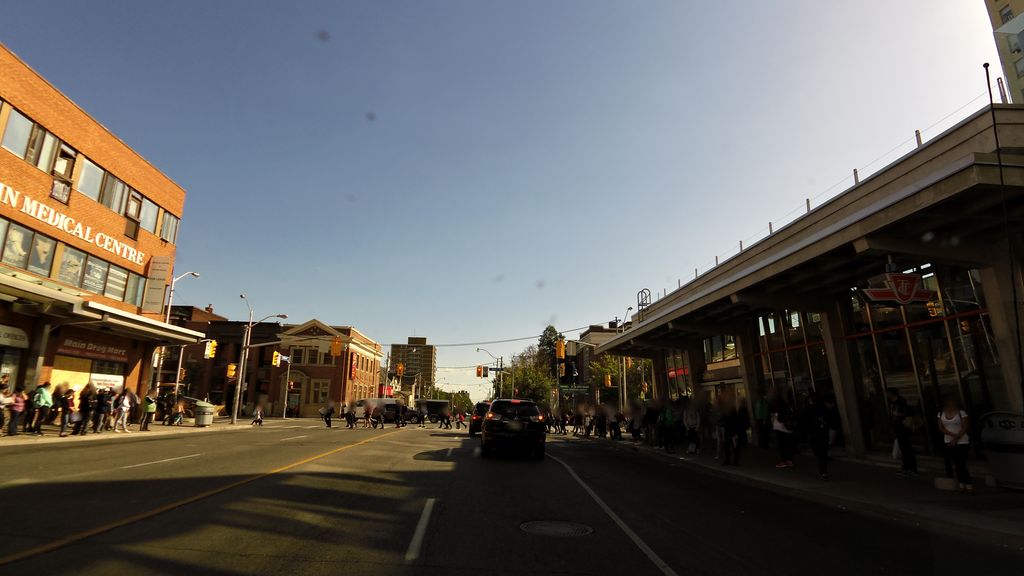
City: toronto